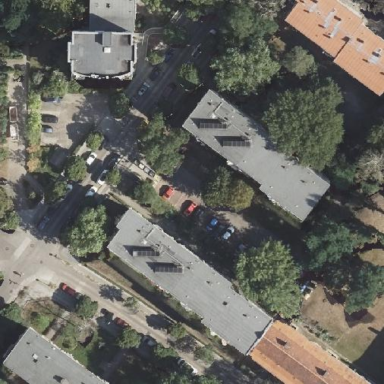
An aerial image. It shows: Apartment building with flat roof.